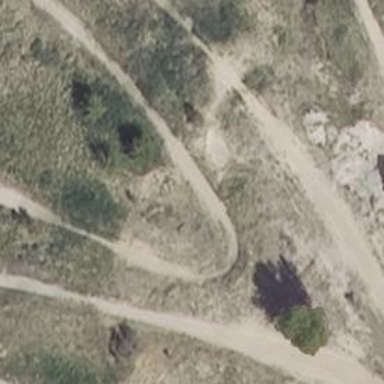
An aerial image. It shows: Motocross raceway with sandy surface.